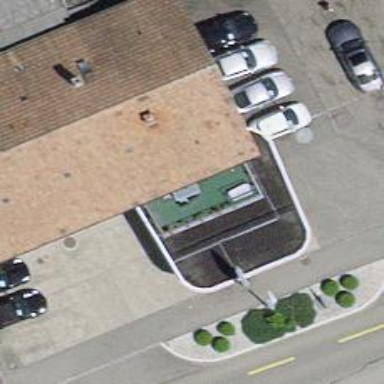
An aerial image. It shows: Fuel station.